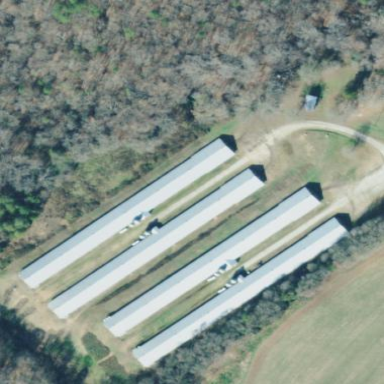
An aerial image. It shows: Poultry house.